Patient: sex M, age 66
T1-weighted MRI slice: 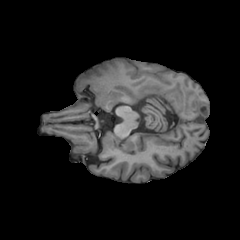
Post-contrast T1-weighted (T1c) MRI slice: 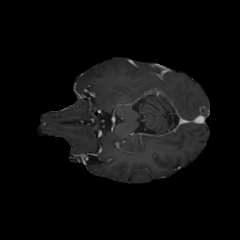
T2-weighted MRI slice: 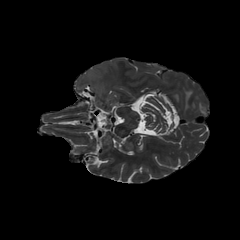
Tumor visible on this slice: yes
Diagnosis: Glioblastoma, IDH-wildtype
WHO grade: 4